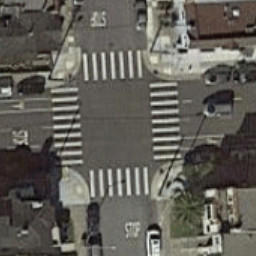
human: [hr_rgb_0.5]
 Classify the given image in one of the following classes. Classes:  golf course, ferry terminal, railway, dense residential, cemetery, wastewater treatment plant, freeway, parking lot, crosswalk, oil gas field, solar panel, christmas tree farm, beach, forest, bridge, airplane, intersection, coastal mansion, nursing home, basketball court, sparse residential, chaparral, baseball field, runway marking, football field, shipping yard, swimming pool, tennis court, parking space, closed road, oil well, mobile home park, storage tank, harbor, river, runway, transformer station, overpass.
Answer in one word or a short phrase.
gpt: crosswalk